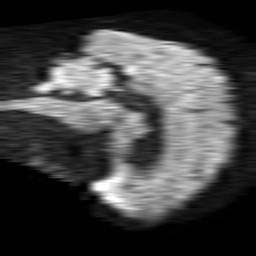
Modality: TRACE
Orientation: sagittal
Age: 64
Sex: male
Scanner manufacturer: philips
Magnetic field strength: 1.5 T
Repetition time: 4.6 s
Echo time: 0.08528 s